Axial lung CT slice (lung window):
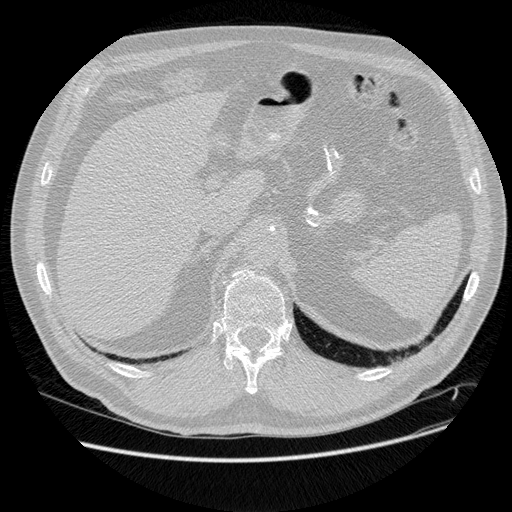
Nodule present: no